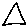
Label: triangle